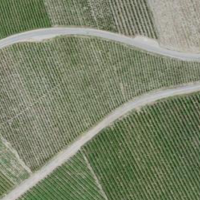
EUNIS habitat code: 40
Species observed at this site:
Lepidium draba